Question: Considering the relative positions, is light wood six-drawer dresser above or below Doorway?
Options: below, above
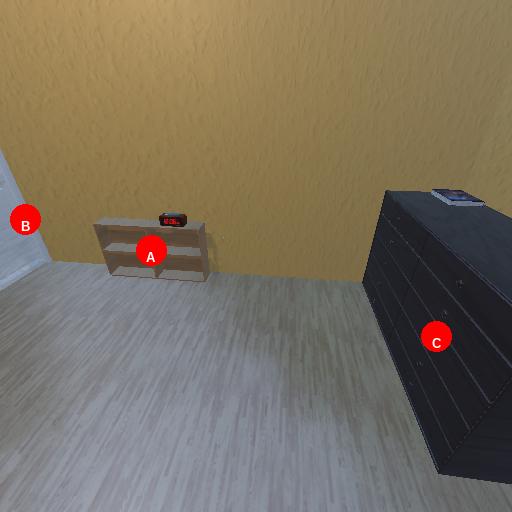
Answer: below